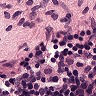
Metastatic tissue present: no